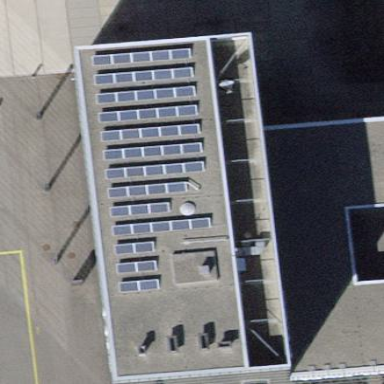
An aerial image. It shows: Building part with flat roof.